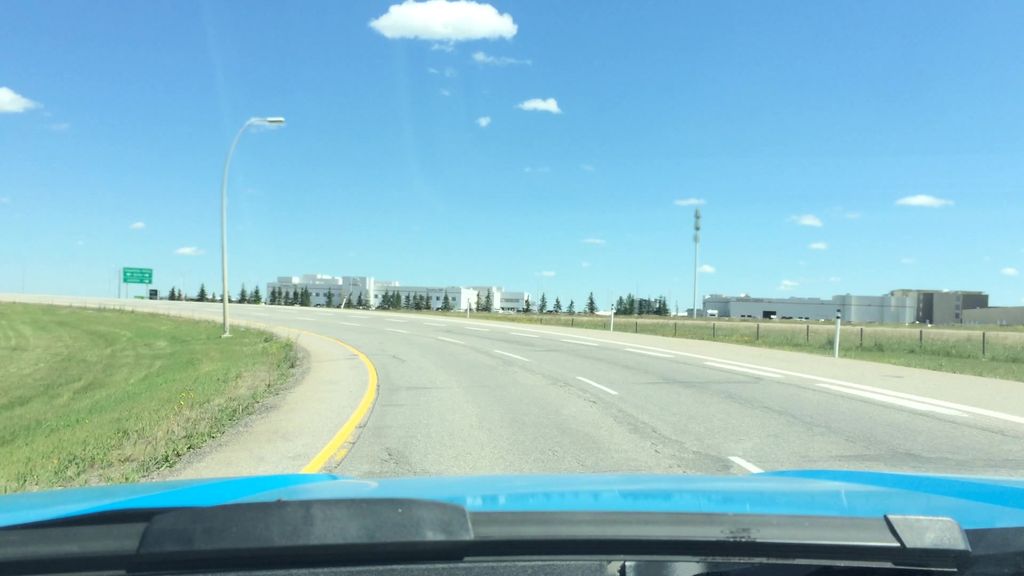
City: calgary